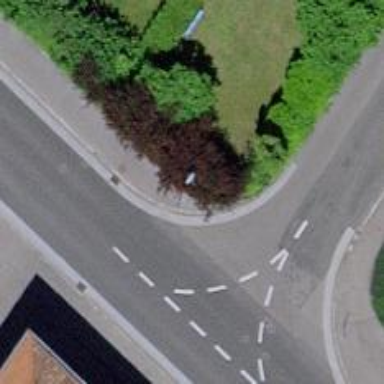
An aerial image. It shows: Kerb serving as barrier.